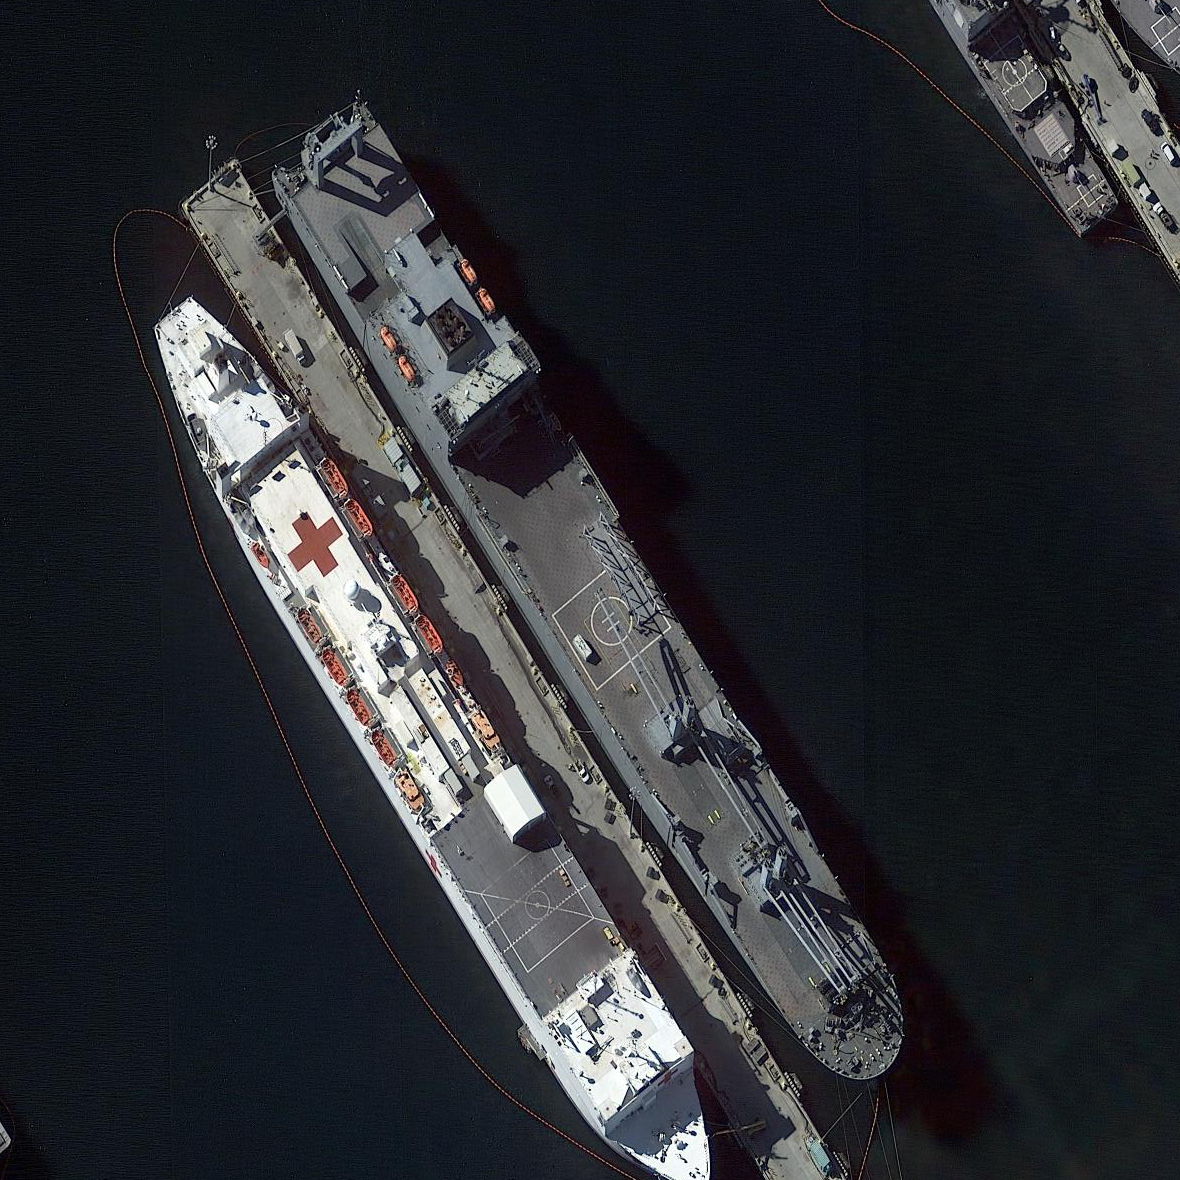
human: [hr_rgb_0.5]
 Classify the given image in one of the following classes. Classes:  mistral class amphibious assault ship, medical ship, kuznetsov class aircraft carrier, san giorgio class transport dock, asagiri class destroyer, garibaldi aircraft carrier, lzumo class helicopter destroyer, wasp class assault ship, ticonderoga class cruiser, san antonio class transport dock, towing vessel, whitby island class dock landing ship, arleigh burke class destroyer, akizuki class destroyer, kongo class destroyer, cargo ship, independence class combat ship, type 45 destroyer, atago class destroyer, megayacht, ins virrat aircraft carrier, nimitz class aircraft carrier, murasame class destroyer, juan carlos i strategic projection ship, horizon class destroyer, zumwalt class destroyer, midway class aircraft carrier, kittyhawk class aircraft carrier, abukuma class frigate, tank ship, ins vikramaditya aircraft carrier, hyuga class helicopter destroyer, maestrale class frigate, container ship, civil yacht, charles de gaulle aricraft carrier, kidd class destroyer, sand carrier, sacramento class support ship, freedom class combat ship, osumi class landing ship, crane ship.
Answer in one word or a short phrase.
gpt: Medical ship